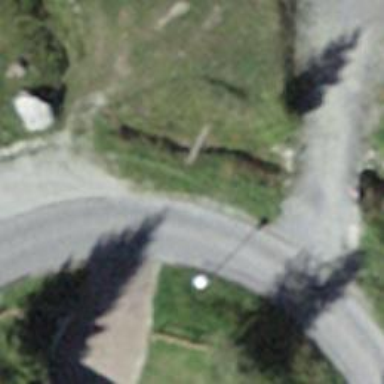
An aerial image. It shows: Residential road.